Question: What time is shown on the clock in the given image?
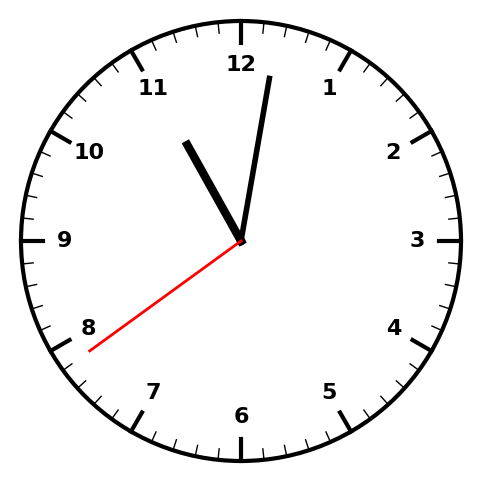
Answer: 11:01:39